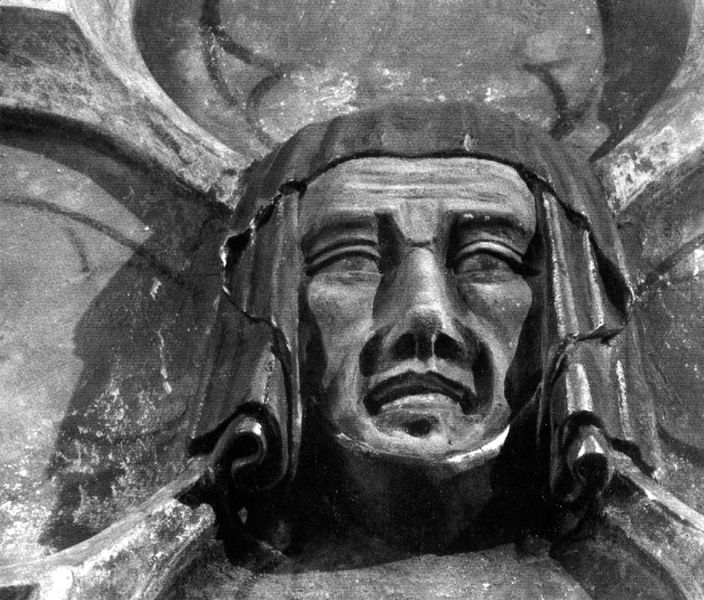
Titel: Meißen, Dom
Standort: Meissen (EU - D - Sachsen)
Schlagwörter: kopf, mann, schatten, fenster, frau, grau, holz, licht, mund, nase, tuch, haube, mütze, architektur, augen, falten, gesicht, stein, portrait, kirche, stoff, decke, skulptur, kopfbedeckung, kopftuch, büste, deutsch, augenbraue, foto, gewölbe, moses, strahlen, markant, schwarzweiß, stirnfalten, münster, nasenlöcher, schlussstein, kreuzrippe, heiliger, geschnitzt, römisch, ägypten, maßwerk, bedeckung, zickzackfalten, detailansicht, fremd, fremder, kreuzstein, mosis